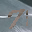
Label: 7